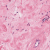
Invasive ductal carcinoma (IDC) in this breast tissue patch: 0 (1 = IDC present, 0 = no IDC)